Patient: sex M, age 66
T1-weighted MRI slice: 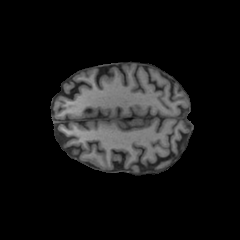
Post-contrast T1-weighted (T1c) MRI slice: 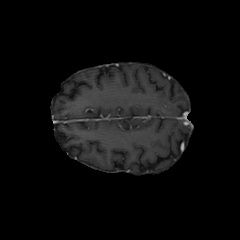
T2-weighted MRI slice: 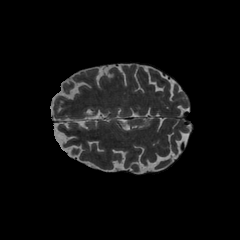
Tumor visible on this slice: no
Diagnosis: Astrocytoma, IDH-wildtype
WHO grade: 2